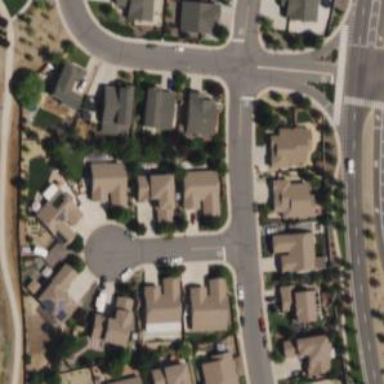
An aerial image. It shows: Residential road with asphalt surface and separate sidewalk.